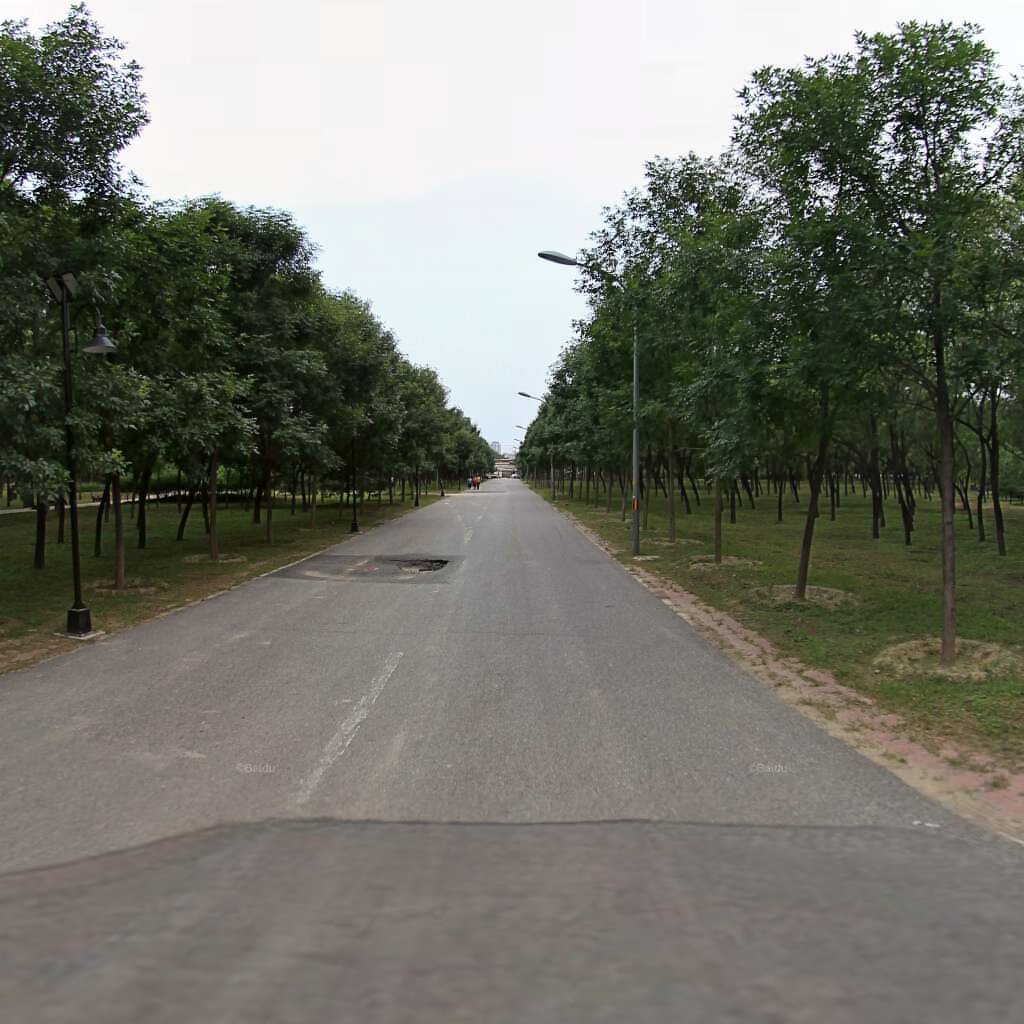
Region: Chaoyang
Road damage annotations: transverse crack, pothole